Current action and preconditions to check: trajectory_clear

Your task: For each precondition in the list above, predict whether it will hold at this action.

Consider the current scene as observed from the mobile robot's camera, and analyze the predicted future states of all dynamic agents (e.g., people, animals, vehicles, or any moving entities) within the NEXT SECOND.

IMPORTANT: Only answer "very likely" if you are absolutely certain—based on strong, clear evidence—that a dynamic agent will violate the precondition in the predicted future state. Do NOT answer "very likely" for unlikely, ambiguous, or low-probability risks.

Ask yourself for each precondition: Is there a high probability, with clear and convincing evidence, that the predicted future states of any dynamic agent will interfere with the predicted future state of the currently executing action within the NEXT SECOND, causing that precondition to fail?

Assess the risk level based on these predictions. Use "likely" or "very likely" if motions create a clear risk of interference.

Use "neutral" or "improbable" if agents are nearby but their predicted paths are clearly diverging or non-conflicting.

Failure Risk Categories: "very improbable", "improbable", "neutral", "likely", "very likely"

Answer Format: Output ONLY the probability_of_failure value from these categories: "very improbable", "improbable", "neutral", "likely", "very likely"

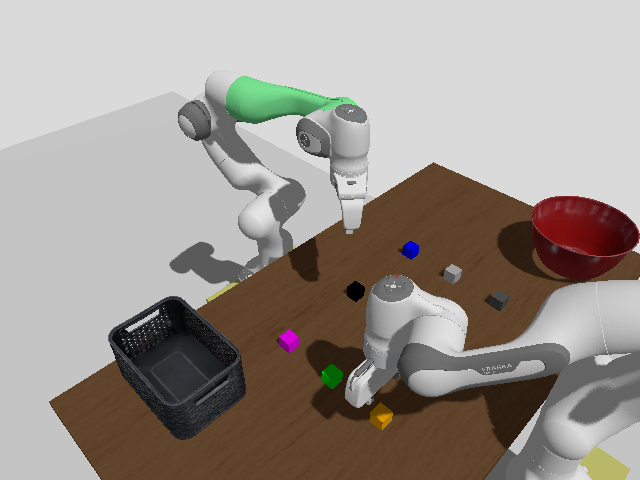

Answer: very improbable